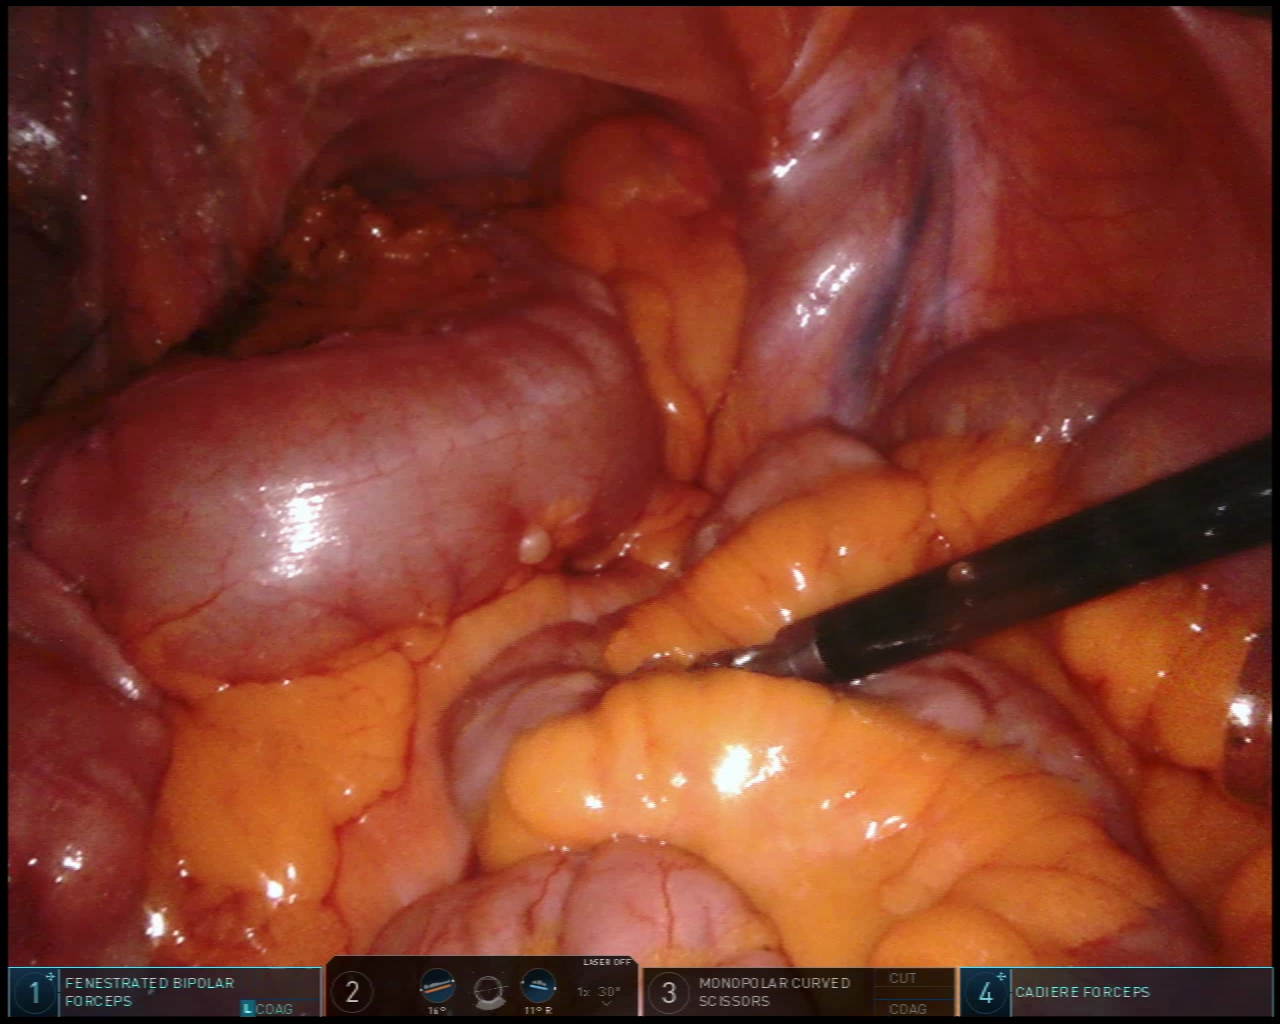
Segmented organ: colon
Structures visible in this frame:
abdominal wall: yes
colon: yes
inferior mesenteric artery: no
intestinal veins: no
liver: no
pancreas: no
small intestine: yes
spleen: no
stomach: no
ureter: no
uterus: no
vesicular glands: no